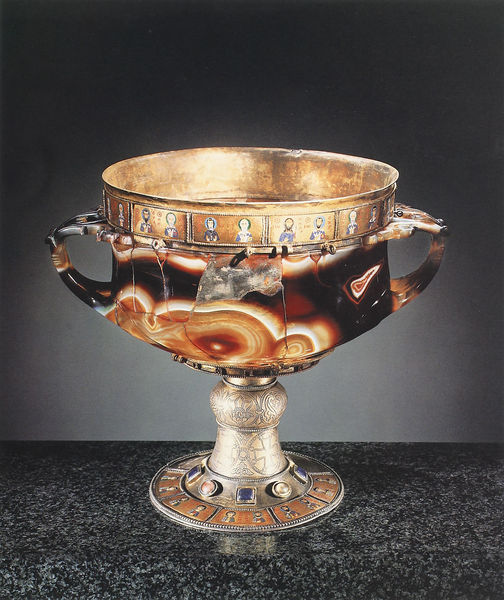
Titel: Doppelhenkelkelch des Kaisers Romanos
Standort: Herstellungsort: Konstantinopel (EU - Türkei)
Institution: Venedig, Museo Marciano
Schlagwörter: menschen, frau, köpfe, marmor, schale, silber, stein, steine, gold, kelch, edelsteine, rund, engel, henkel, risse, wein, glanz, glänzend, bronze, foto, becher, gefäß, kupfer, gravierung, griffe, mittelalter, abendmahl, pokal, durchbrochen, gral, restauration, halbedelsteine, beschädigt, vasa, bruchkanten, henkelbecher